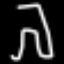
Label: pants